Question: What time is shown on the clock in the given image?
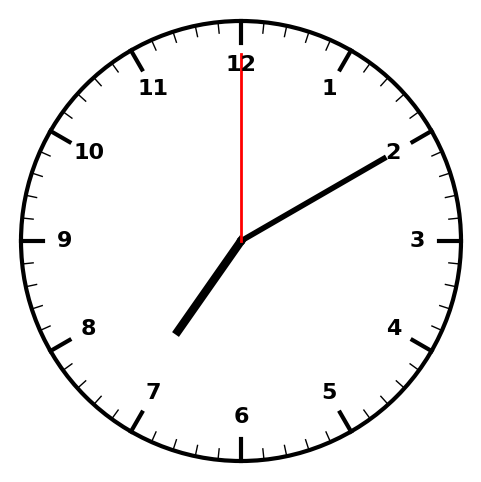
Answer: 07:10:00